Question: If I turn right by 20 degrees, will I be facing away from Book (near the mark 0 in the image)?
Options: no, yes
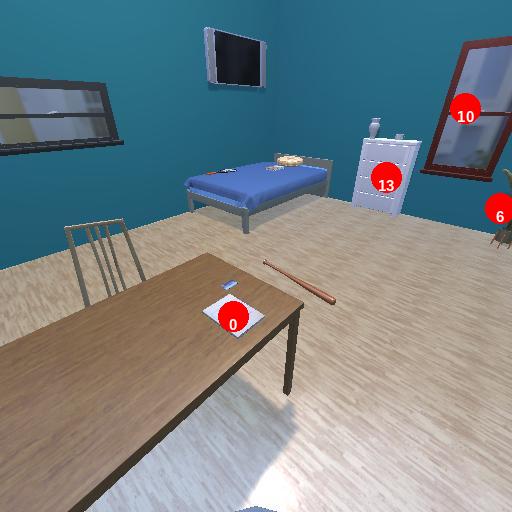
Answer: no